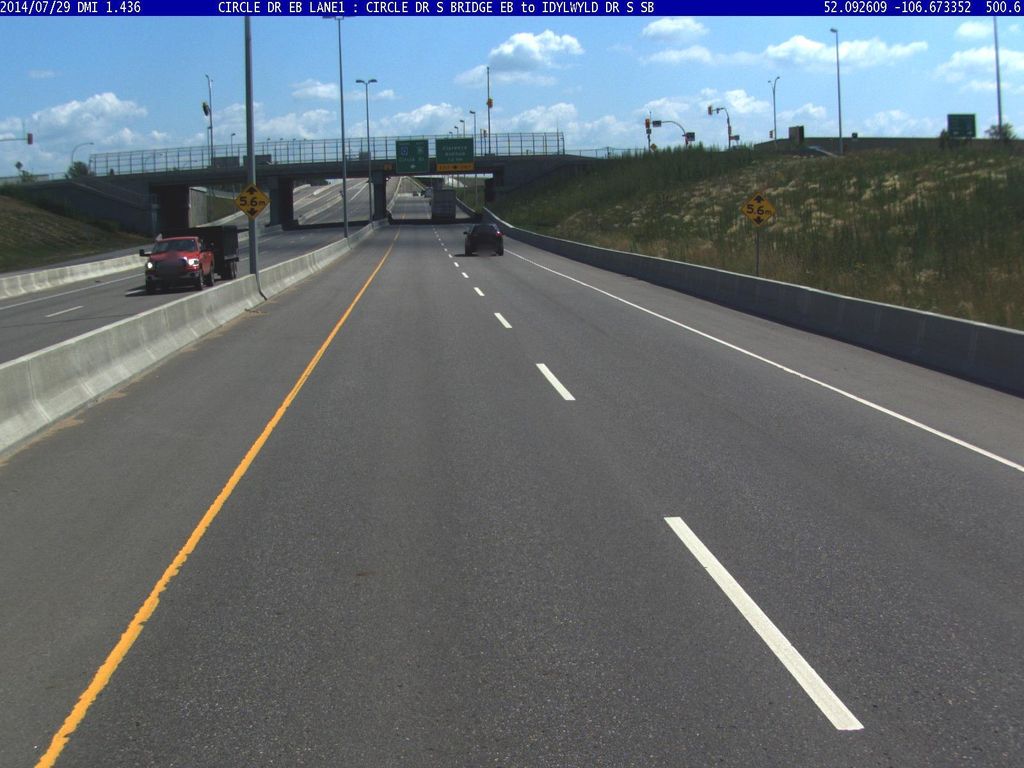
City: saskatoon